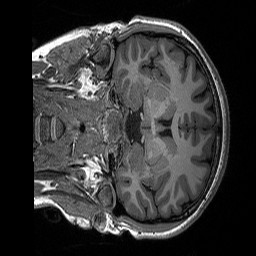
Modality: T1w
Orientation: coronal
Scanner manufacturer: siemens
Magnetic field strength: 3 T
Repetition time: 2.3 s
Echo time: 0.00298 s